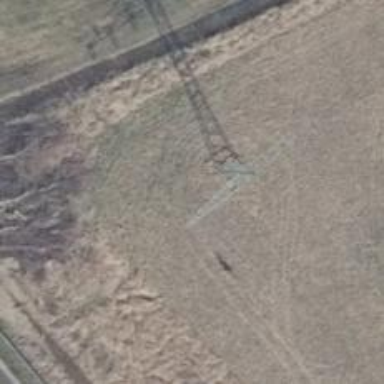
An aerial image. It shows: Power tower.